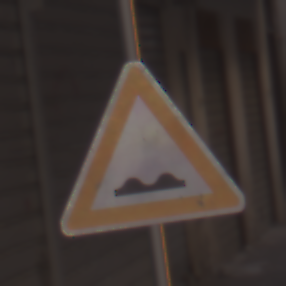
Verkehrszeichen: UnebeneFahrbahn
Umgebung: Outdoor, Urban
Tageszeit: MorningAfternoon
Wetter: Clear
Licht: Natural
Jahreszeit: NotSpecified
Kontrast: MediumContrast